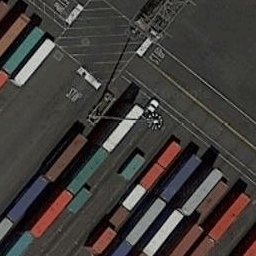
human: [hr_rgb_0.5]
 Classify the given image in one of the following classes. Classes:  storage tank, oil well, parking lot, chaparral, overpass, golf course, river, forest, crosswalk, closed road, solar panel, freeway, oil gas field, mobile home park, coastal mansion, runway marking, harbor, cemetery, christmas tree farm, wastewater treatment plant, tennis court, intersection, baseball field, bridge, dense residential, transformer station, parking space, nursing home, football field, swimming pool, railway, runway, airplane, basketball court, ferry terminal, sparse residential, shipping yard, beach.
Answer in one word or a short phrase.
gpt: shipping yard